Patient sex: F
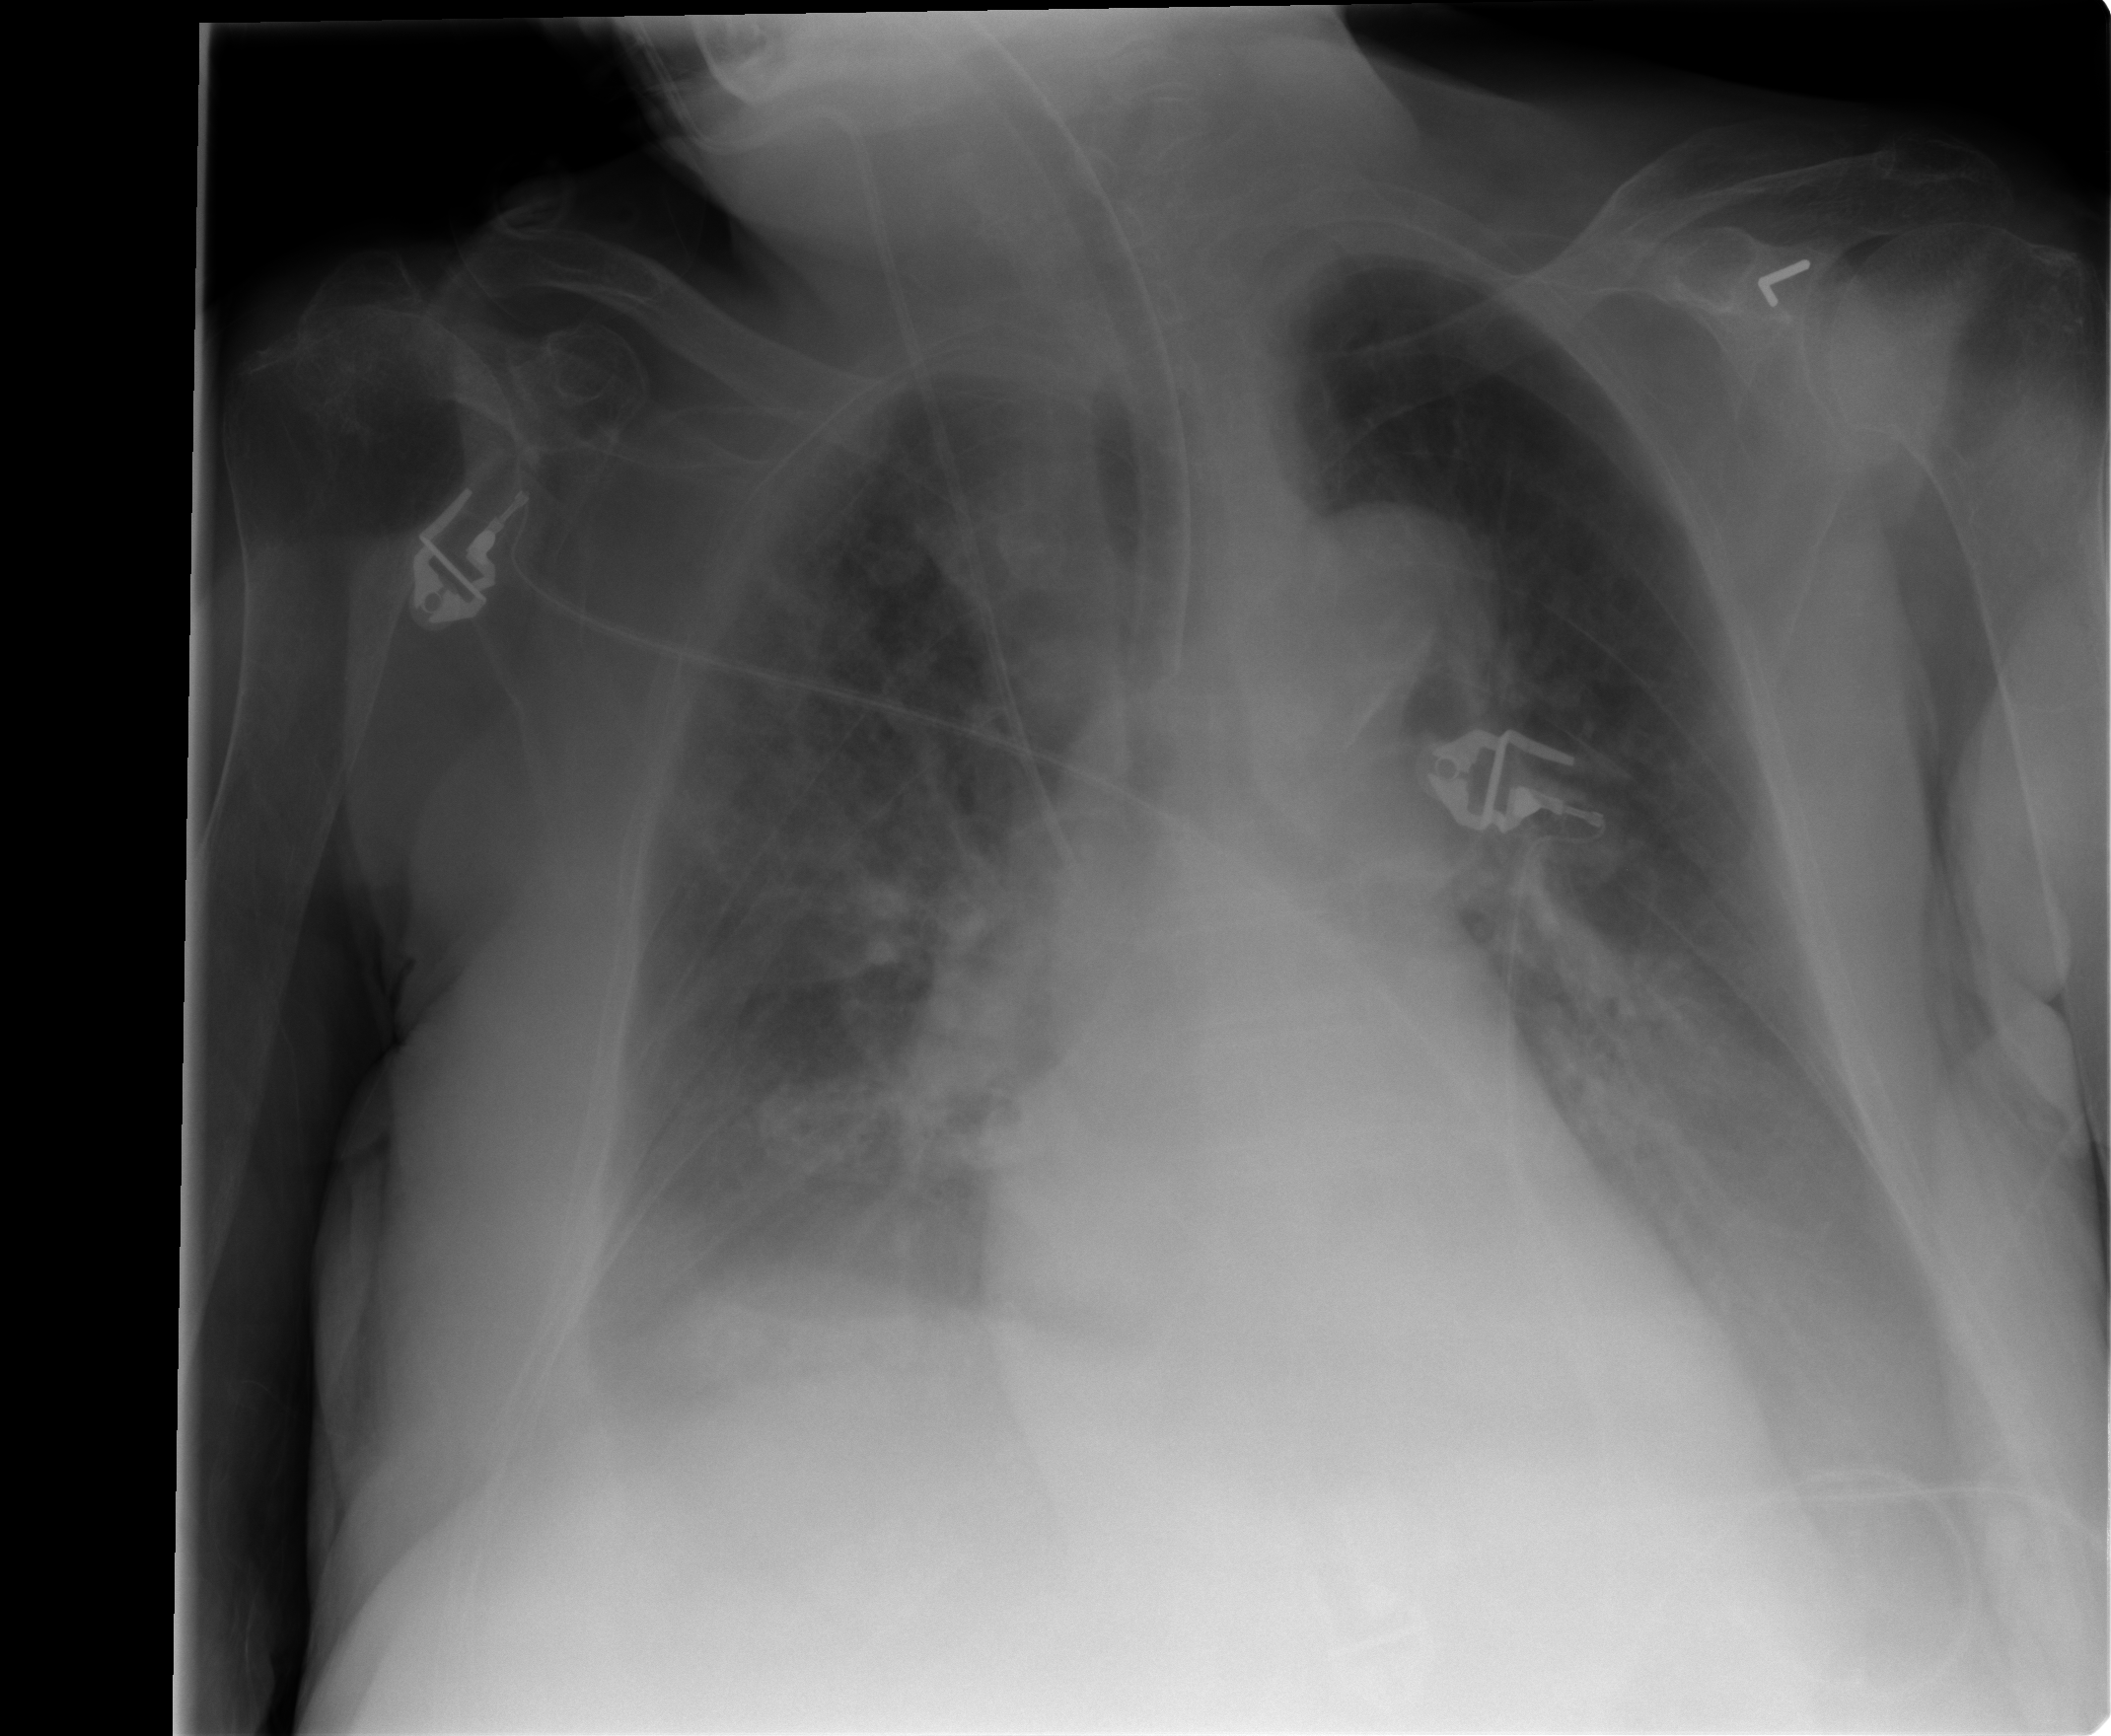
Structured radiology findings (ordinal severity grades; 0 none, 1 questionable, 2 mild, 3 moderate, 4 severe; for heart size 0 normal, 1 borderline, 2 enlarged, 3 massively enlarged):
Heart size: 1
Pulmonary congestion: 2
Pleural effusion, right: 3
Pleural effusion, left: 3
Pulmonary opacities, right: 3
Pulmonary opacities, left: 0
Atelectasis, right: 2
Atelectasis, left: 0